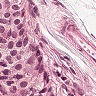
Metastatic tissue present: yes